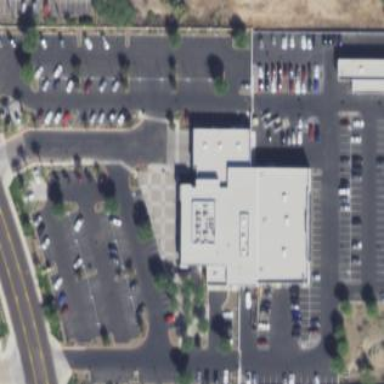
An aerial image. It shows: Building housing car shop.